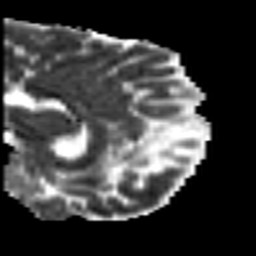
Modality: MD
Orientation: sagittal
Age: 20
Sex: female
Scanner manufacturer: siemens
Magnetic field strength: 3 T
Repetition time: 7 s
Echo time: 0.0926 s